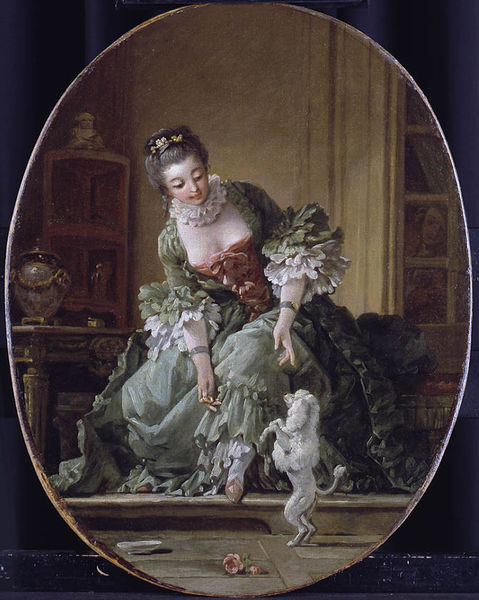
Titel: Das gelehrige Hündchen
Künstler: François Boucher
Standort: Karlsruhe
Institution: Staatliche Kunsthalle Karlsruhe
Schlagwörter: fuß, gemälde, mann, weiß, grün, sitzen, ausschnitt, blume, blumen, elegant, fenster, frankreich, frau, frisur, holz, kleid, mund, pastell, raum, tisch, zimmer, blick, blüte, dame, hund, rose, rot, tier, gesellschaft, malerei, rock, tanz, jung, regal, barock, gesicht, kragen, rahmen, schale, spitze, teller, ärmel, bildnis, halskrause, hände, innenraum, portrait, spiegel, vorhang, einsam, boden, figur, interieur, sitzend, stoff, stoffe, adel, rokkoko, schleifen, tanzen, dekollete, dekollte, haarreif, lippen, rokoko, schön, seide, oval, krug, vase, perücke, hündchen, kommode, schrank, parkett, haarband, beobachter, holzboden, spielen, büste, tasse, stufe, kammer, edel, rüschen, spiel, gefäß, medaillon, füttern, untertasse, schuh, krause, vitrine, armreif, dressur, männchen, grüne, alleine, volants, roccoco, miniatur, urne, reifrock, kunststück, spanner, gräfin, pudel, gefache, ova, spielem, gehorchen, schoßhund, vornübergebeugt, bouche, raaum, ündchen, fragognard, männchenmachend, h+, vast, dielung, puder, spieldend, enhund